Field crop: maize
Growth stage: 2
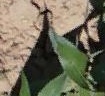
Species: maize